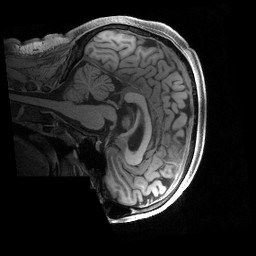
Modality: T1w
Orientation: sagittal
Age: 36
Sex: male
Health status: ill
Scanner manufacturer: siemens
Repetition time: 2.4 s
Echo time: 0.00231 s